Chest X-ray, PA view. Patient: 66 years old, sex F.
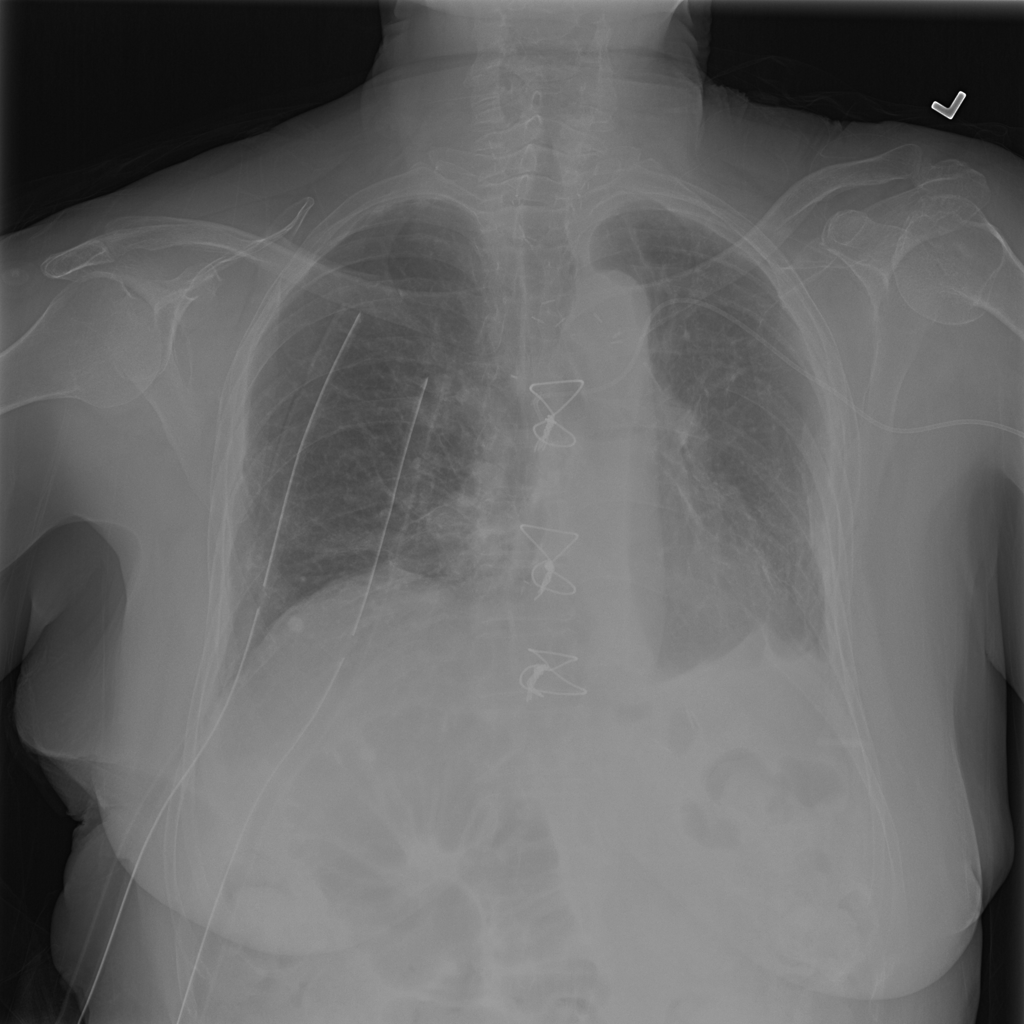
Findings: No Finding